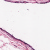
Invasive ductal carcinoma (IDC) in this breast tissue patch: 0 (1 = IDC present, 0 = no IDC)